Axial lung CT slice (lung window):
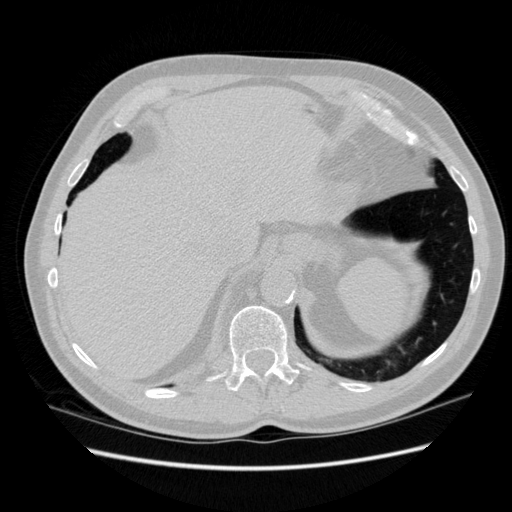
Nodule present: no